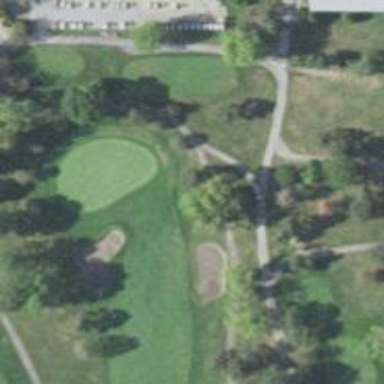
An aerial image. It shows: Service road used as golf cart path.